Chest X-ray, PA view. Patient: 44 years old, sex F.
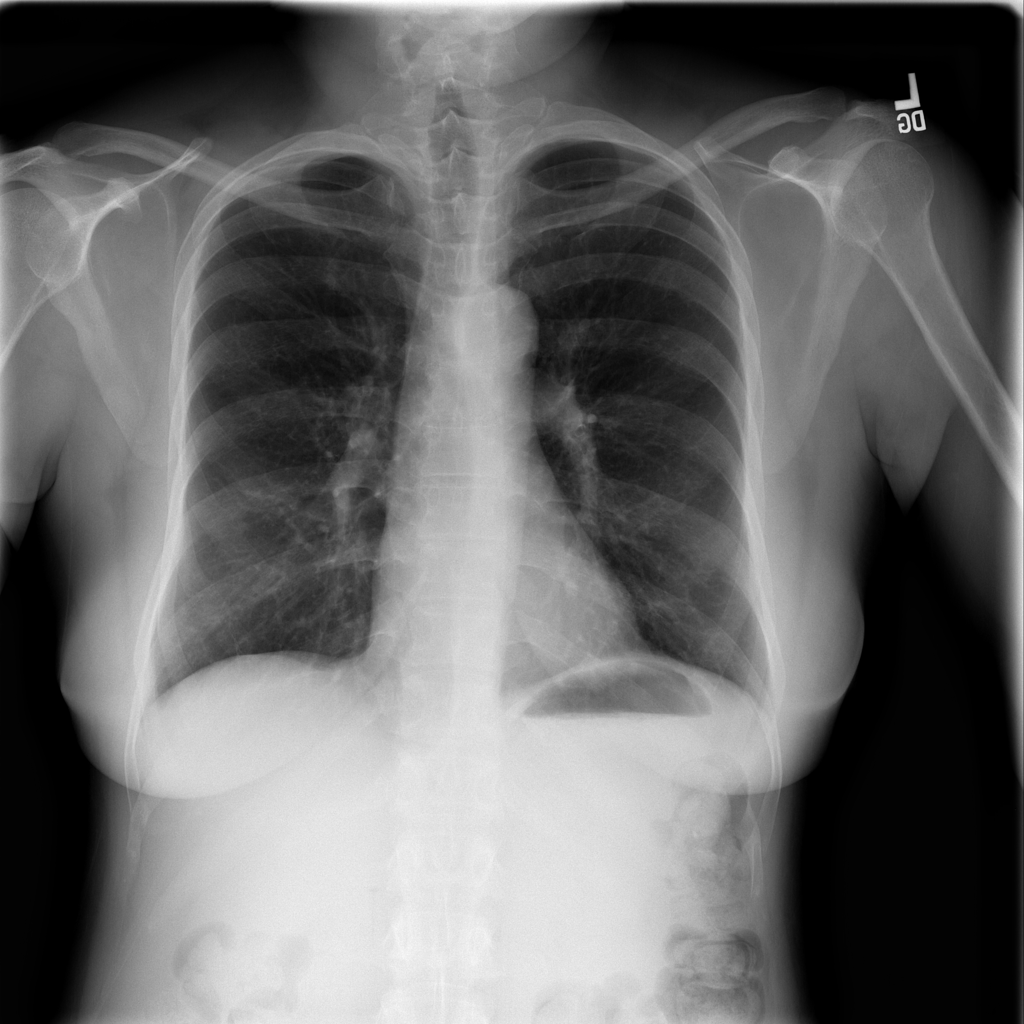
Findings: No Finding